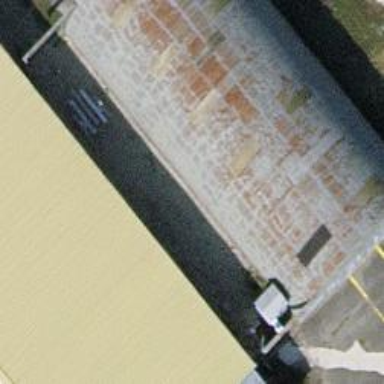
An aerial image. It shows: Hangar building at the airport.